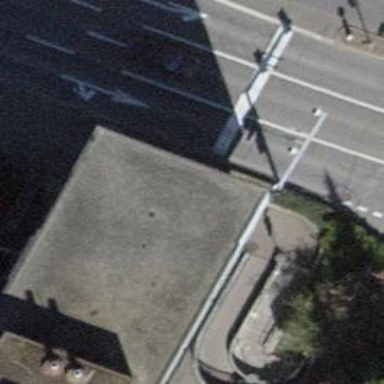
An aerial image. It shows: Asphalt sidewalk.